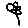
Label: flower